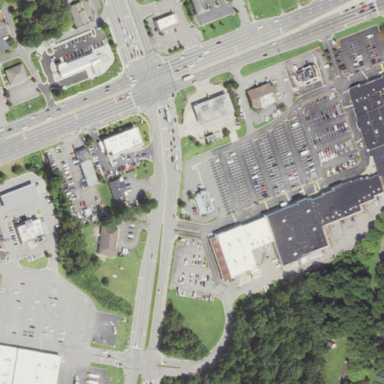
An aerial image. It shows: Retail area.